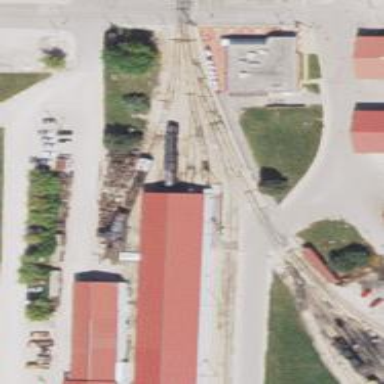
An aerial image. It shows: Preserved railway with electrified contact lines.